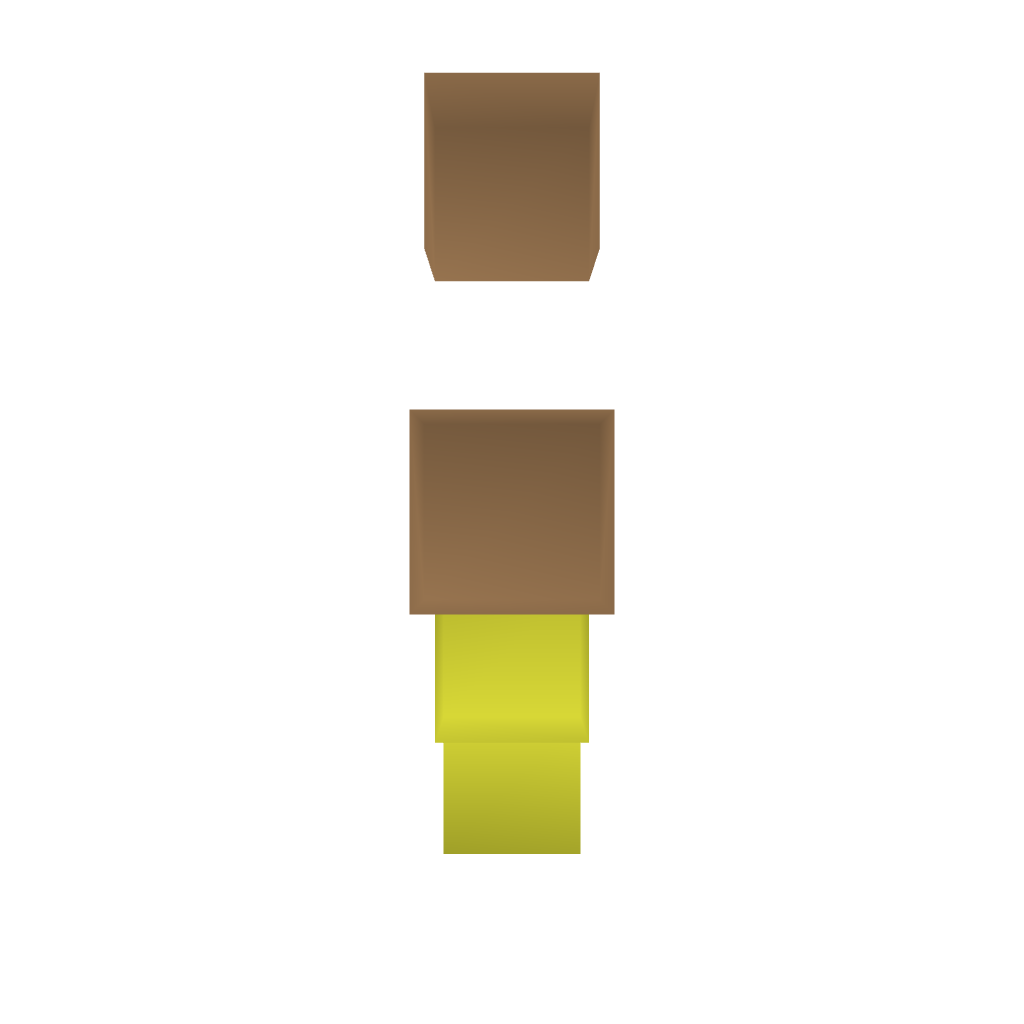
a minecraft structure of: Shop (CommandBlock) bad low quality